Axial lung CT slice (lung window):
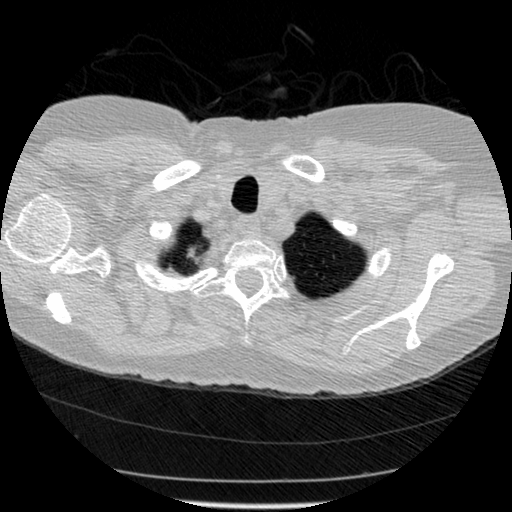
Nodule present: no